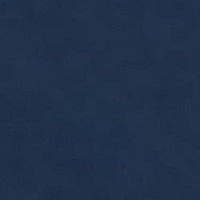
EUNIS habitat code: 14
Species observed at this site:
Certhia brachydactyla
Corvus corone
Fulica atra
Sylvia borin
Dendrocopos major
Turdus viscivorus
Buteo buteo
Chroicocephalus ridibundus
Phylloscopus collybita
Larus michahellis
Cygnus olor
Gallinula chloropus
Pica pica
Phoenicurus ochruros
Phoenicurus phoenicurus
Columba livia
Falco tinnunculus
Corvus corax
Periparus ater
Anas platyrhynchos
Sturnus vulgaris
Chloris chloris
Aythya fuligula
Passer domesticus
Fringilla coelebs
Carduelis carduelis
Turdus merula
Columba palumbus
Phalacrocorax carbo
Tachymarptis melba
Parus major
Hirundo rustica
Milvus migrans
Milvus milvus
Regulus regulus
Ciconia ciconia
Motacilla alba
Delichon urbicum